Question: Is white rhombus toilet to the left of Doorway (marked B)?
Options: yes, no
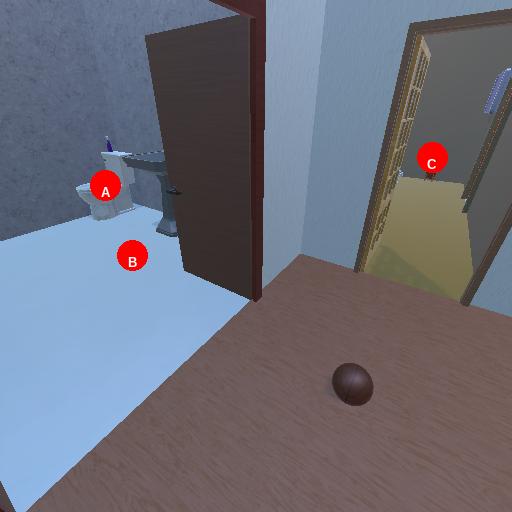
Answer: yes